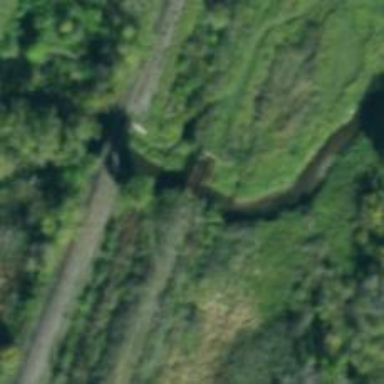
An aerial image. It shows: Abandoned railroad bridge.